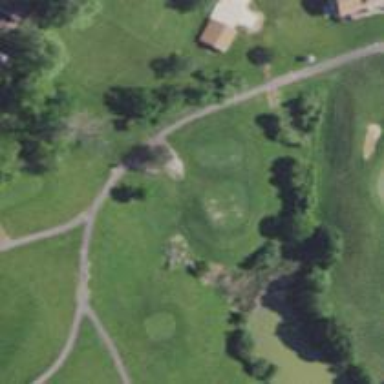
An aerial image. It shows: Path designated for golf carts.